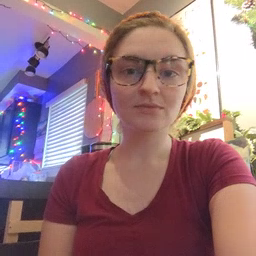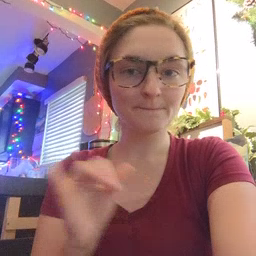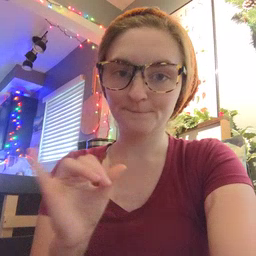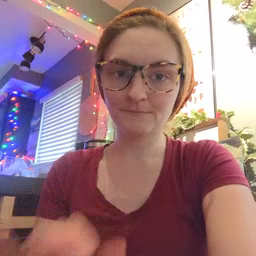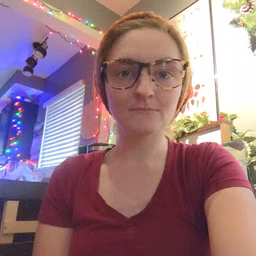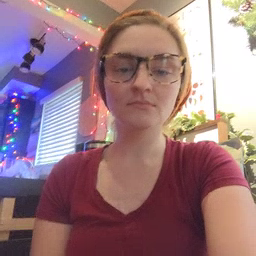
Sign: same